Field crop: tomato
Growth stage: 1
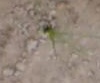
Species: cyperus